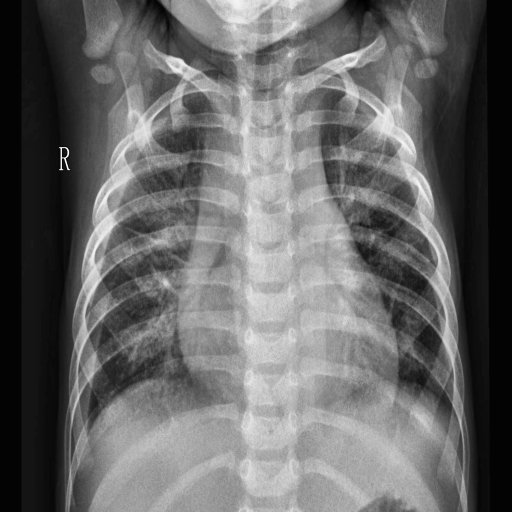
Finding: PNEUMONIA